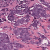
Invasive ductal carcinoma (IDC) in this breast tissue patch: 1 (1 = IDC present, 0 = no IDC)